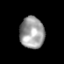
Tissue: prostate
Cell type: T cells
Senescence score: 0.7094
Nuclear area (px): 758
Mean DAPI intensity: 158.024